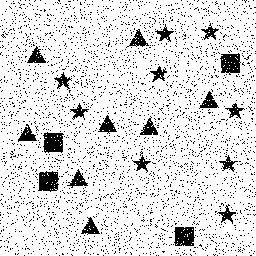
Squares: 4
Triangles: 8
Stars: 9
Total shapes: 21